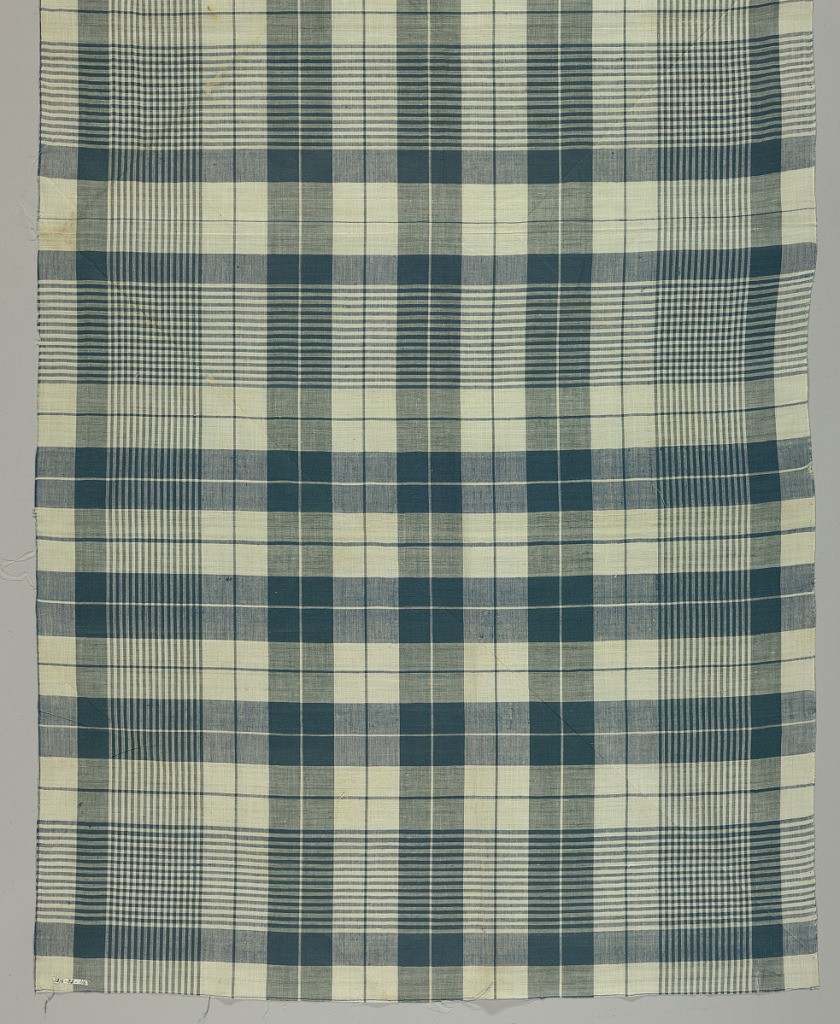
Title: Textile
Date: late 19th century
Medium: cotton Technique: plain weave; Z/Z twist
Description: Yarn-dyed woven pattern of large blue, white, and grey checks.